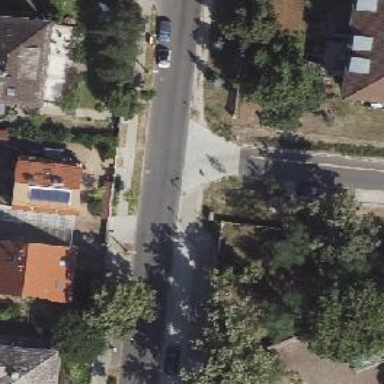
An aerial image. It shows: Living street.